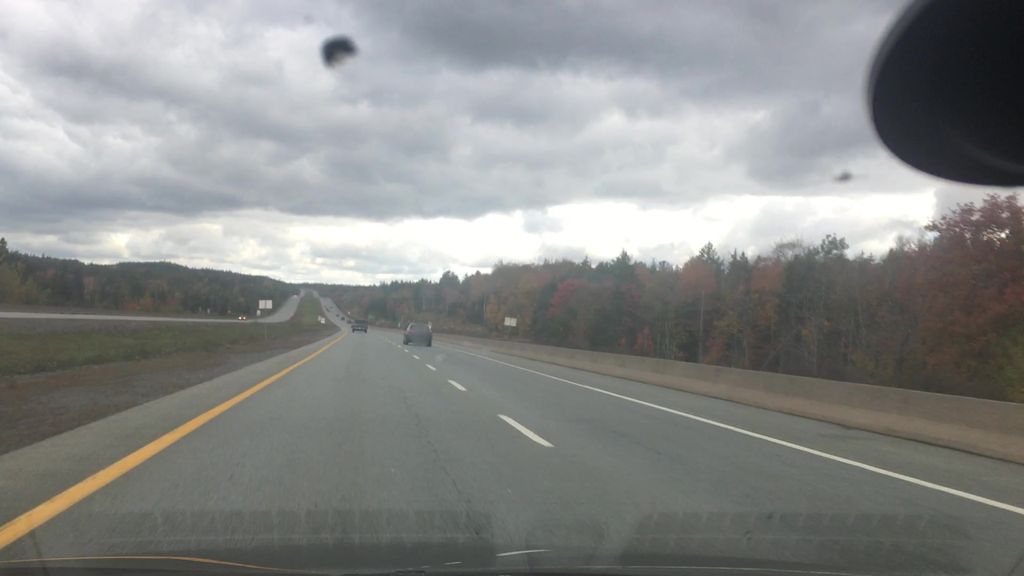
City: halifax